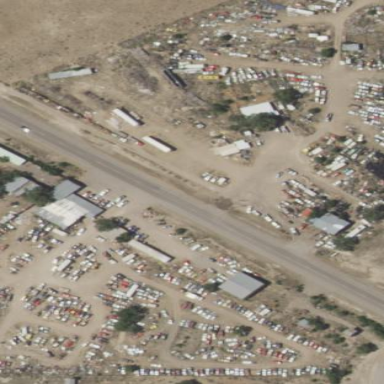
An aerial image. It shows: Scrap yard located in industrial area.